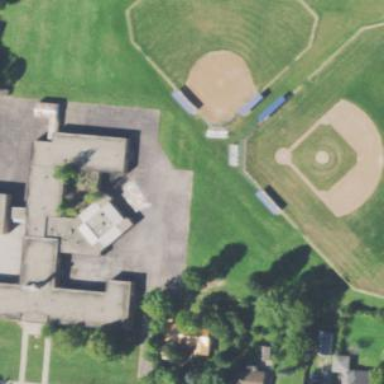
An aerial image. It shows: School.